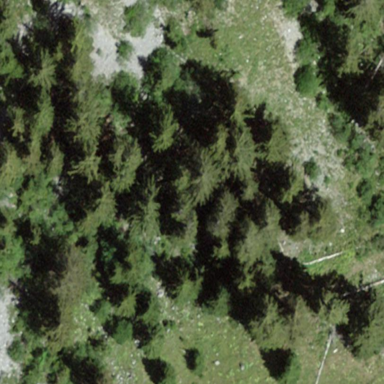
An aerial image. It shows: Forest area.